Question: I have the following action to create a record:
'''
def create
@categorization = Categorization.new(categorization_params)
@categorization.save
respond_to do |format|
format.json { render json: {categorization: @categorization.to_json}, success: 200 }
end
end
private
def categorization_params
params.require(:categorization).permit(:user_id, :category_id)
end
'''
and this is my jquery ajax code:
'''
$("#save-category").click(function(){
var category_id = $('#categorization_category_id').val();
var category_name = $('#categorization_category_id option:selected').text();
var user_id = "#{current_user.id}";
var cat_id;
$.ajax({
url: "#{dashboard_categorizations_path}",
type: 'POST',
dataType : 'json',
data: {'user_id': user_id, 'category_id': category_id},
success: function(result) {
console.log(result);
// cat_id = JSON.parse(result.id);
// alert(cat_id);
},
error: function(result) {
console.log(result);
// cat_id = JSON.parse(result.id);
// alert(cat_id);
}
}); // end ajax call
$("#categoriamensaje").show();
var leadMessage = setInterval(function(){
$("#categoriamensaje").hide();
}, 3000);
});
'''
This is what my inspector show me:

As you can see, after make click on the button I get to responds I with status 400 and one with status 200:
The first one give me the following response:
>
# ActionController::ParameterMissing at /dashboard/categorizations
> param is missing or the value is empty: categorization
## app/controllers/dashboard/categorizations_controller.rb, line 30
''' ruby 25 redirect_to
edit_dashboard_home_path(current_user.id) 26 end 27 28
private 29 def categorization_params> 30 params.require(:categorization).permit(:user_id, :category_id) 31 end 32 end
'''
and the second one:
'''
categorization:"{"id":60,"user_id":1,"category_id":7,"created_at":"2015-04-15T14:27:55.039Z","updated_at":"2015-04-15T14:27:55.039Z"}"
'''
The record is created, but I need to catch the ajax response in order to show the information in the view.
Some help please.
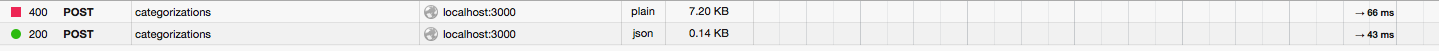
Answer: Looks like you need to wrap the JSON payload you are posting in a 'categorization' object like this:
'''
{ "categorization": { "user_id" : "1", "category_id" : "1" } }
'''
So your JQuery code should look something like this:
'''
data: { 'categorization' : { 'user_id': user_id, 'category_id': category_id} }
'''